Interaction volume radius: 5 \u00c5
Interaction volume height: 10 \u00c5
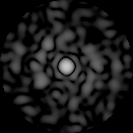
Disorder parameter: 0.8561